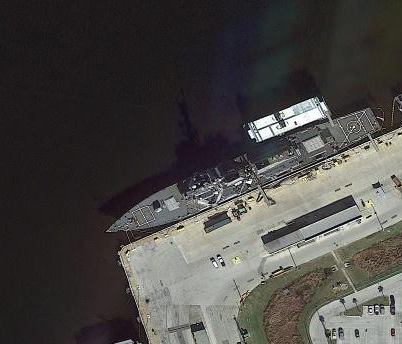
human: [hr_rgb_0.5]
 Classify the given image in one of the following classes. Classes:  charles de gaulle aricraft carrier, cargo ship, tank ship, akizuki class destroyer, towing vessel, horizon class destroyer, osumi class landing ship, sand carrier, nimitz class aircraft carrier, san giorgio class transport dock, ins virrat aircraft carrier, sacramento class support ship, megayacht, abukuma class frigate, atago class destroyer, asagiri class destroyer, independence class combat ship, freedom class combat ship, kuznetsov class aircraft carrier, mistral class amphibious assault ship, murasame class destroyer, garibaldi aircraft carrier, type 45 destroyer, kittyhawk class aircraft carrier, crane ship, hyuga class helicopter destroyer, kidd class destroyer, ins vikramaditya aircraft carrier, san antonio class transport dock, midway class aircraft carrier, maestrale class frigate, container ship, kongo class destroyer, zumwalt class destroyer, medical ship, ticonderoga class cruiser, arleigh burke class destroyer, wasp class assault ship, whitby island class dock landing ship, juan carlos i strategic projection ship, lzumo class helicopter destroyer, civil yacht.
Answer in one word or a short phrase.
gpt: Arleigh Burke class destroyer